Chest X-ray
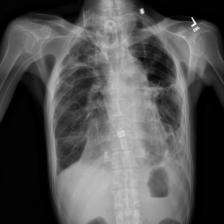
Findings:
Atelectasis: negative
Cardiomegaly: negative
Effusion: positive
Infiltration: negative
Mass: negative
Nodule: negative
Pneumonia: negative
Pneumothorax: negative
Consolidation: negative
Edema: negative
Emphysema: positive
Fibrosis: negative
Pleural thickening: positive
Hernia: negative